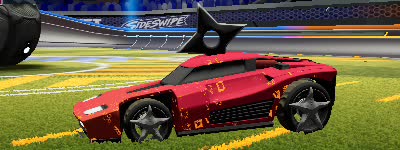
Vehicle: breakout